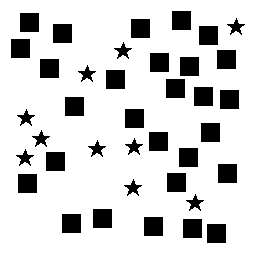
Squares: 28
Triangles: 0
Stars: 10
Total shapes: 38